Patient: sex F, age 61
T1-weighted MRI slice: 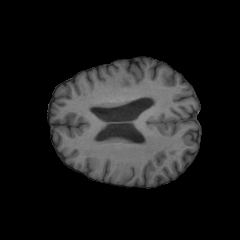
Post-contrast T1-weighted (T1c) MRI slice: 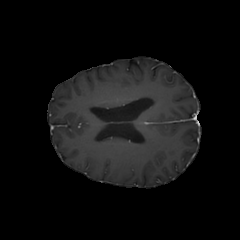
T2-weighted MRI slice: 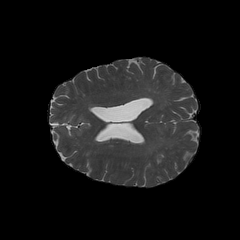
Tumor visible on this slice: no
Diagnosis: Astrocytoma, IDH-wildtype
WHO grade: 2